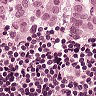
Metastatic tissue present: yes